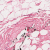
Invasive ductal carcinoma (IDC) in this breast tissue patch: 0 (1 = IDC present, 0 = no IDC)